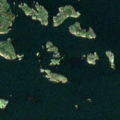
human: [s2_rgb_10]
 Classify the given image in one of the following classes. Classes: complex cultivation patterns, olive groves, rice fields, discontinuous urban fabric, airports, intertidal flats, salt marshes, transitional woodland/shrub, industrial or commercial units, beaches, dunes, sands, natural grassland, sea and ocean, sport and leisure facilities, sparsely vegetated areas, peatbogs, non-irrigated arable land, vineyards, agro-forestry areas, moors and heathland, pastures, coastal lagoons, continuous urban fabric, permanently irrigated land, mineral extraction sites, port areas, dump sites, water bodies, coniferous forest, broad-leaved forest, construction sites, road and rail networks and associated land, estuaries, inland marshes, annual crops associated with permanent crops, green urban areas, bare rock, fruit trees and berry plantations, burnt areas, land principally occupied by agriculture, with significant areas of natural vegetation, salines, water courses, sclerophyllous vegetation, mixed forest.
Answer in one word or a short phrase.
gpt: bare rock, sea and ocean